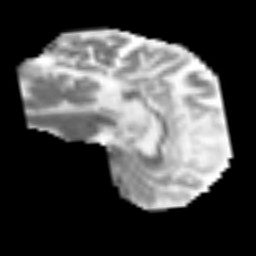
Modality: MD
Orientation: sagittal
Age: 64
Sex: male
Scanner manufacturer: siemens
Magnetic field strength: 3 T
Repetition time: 3.2 s
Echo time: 0.081 s